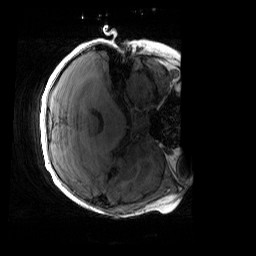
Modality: T1w
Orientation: axial
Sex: male
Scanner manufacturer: siemens
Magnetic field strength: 3 T
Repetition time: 1.9 s
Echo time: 0.00243 s